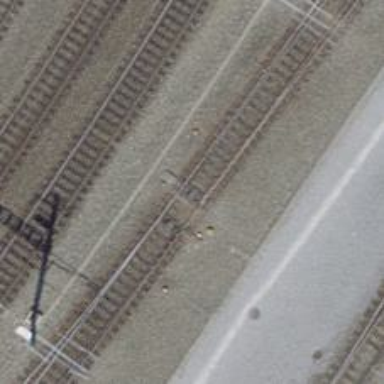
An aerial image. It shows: Railway switch.